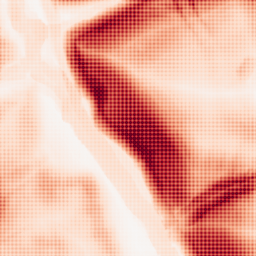
Category: morphological
Decomposition family: morphological_gradient
Decomposition parameters: size: 15
shape: square
Upsampling method: sinc_hamming
Upsampling parameters: scale: 4
kernel_size: 4
Upsampling scale: 4